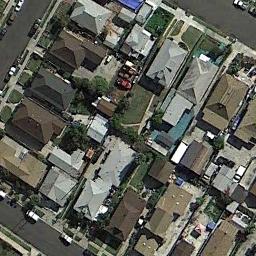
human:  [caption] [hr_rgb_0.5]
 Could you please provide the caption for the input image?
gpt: A dense residential area with lots of houses next to each other is surrounded by some roads .

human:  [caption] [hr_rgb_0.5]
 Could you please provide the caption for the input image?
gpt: There are many roads and neatly arranged houses and trees and many vehicles in densely populated areas .

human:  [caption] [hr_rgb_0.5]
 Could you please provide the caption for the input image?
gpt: The dense residential is next to the road with some cars .

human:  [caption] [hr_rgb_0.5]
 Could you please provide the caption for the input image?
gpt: Most of the houses in the residential area are red .

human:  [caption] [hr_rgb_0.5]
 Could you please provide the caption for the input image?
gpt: There are buildings of different colors on a dense residential area .